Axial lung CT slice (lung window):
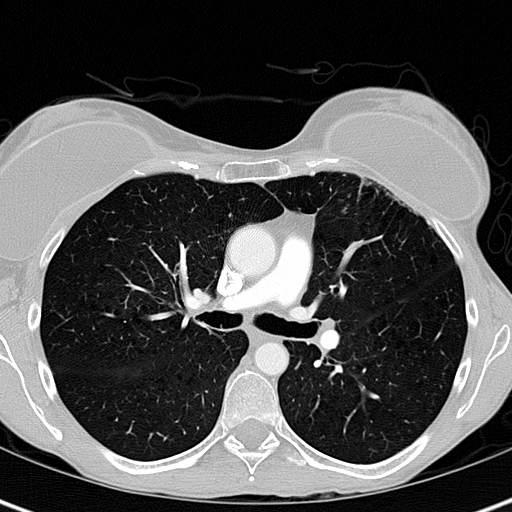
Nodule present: no